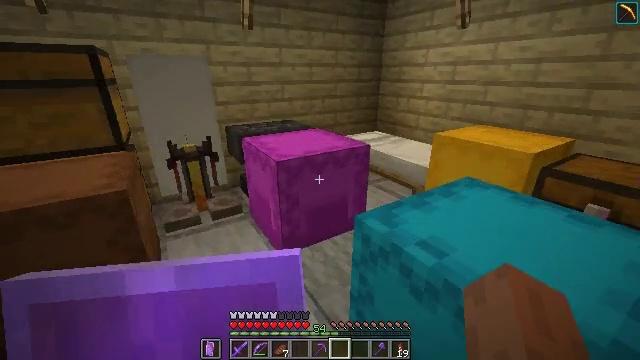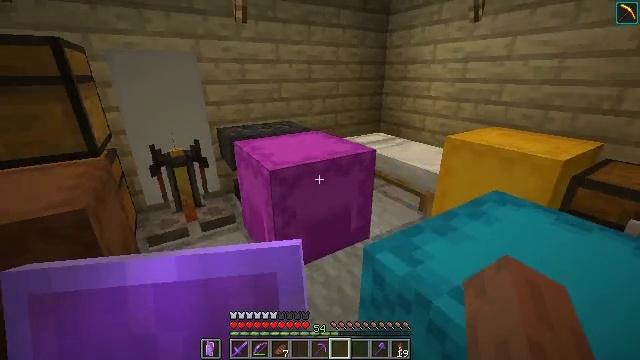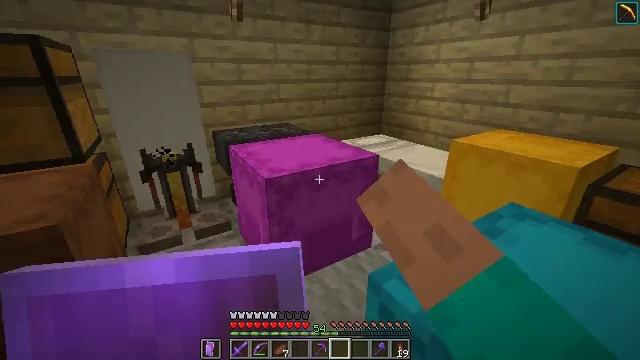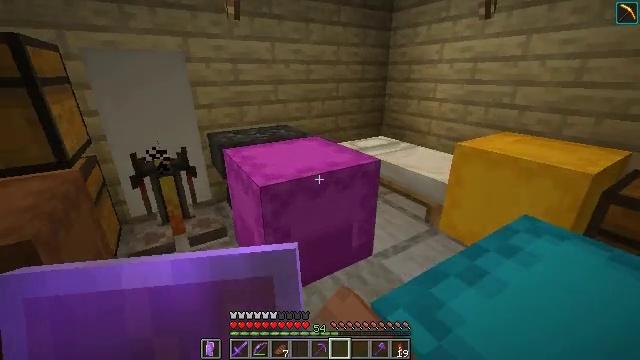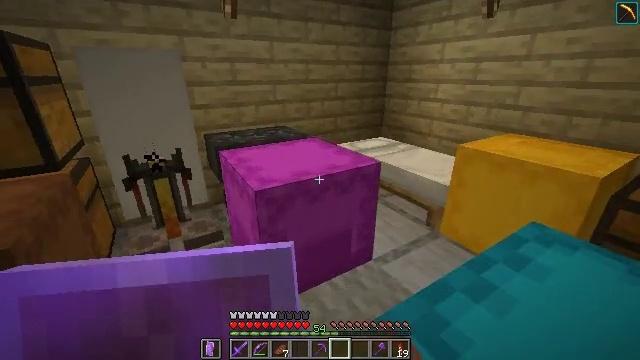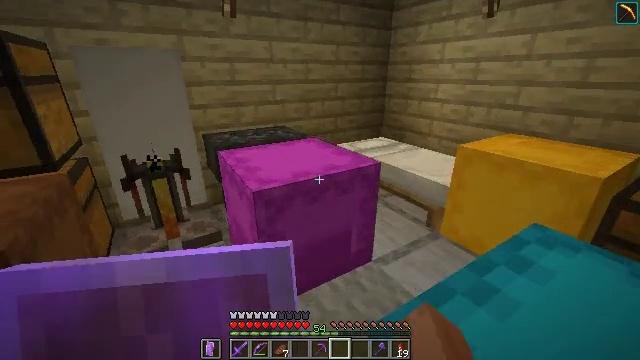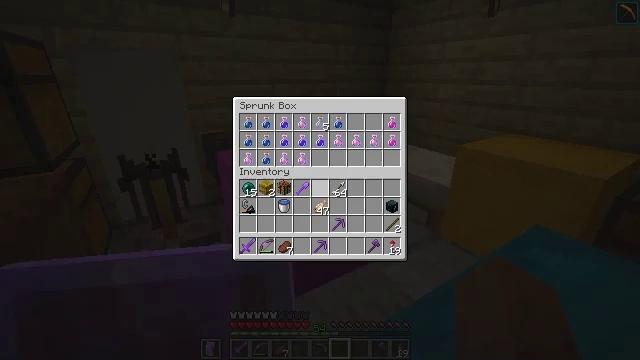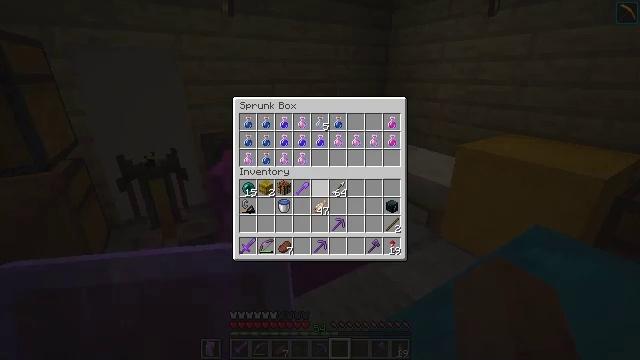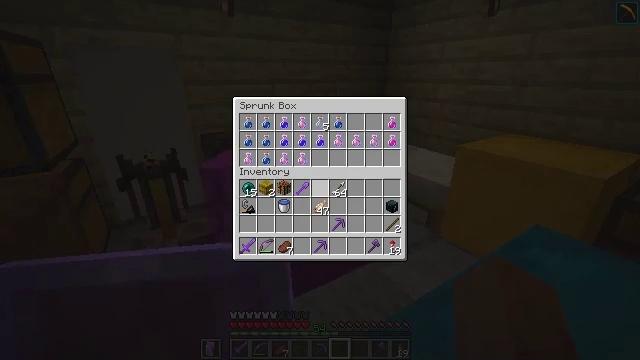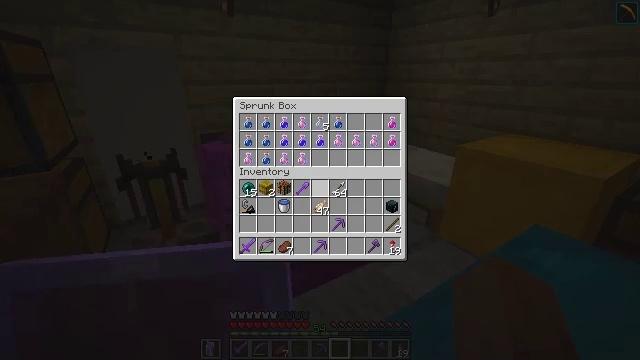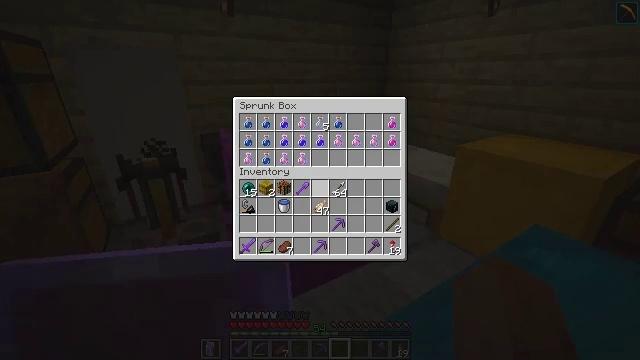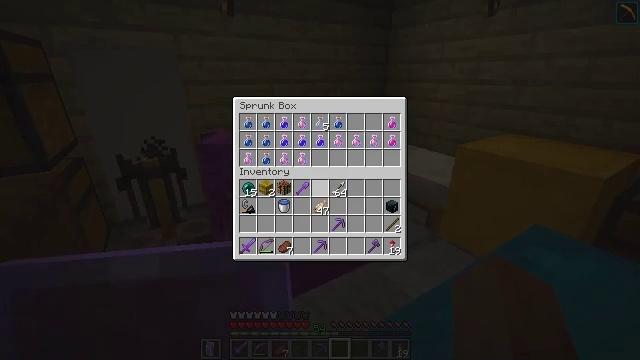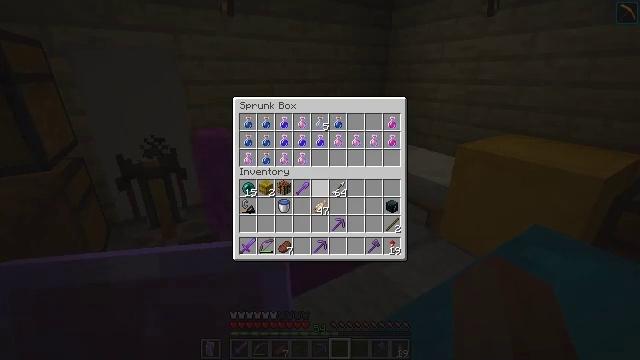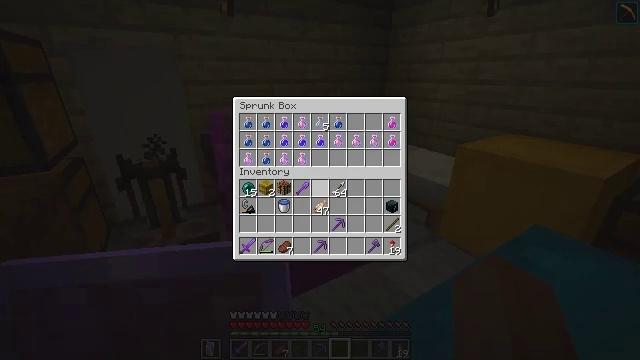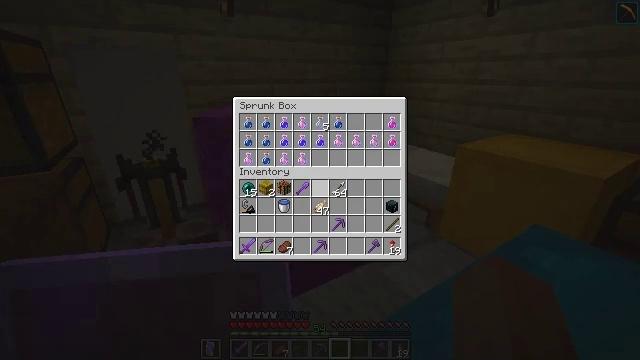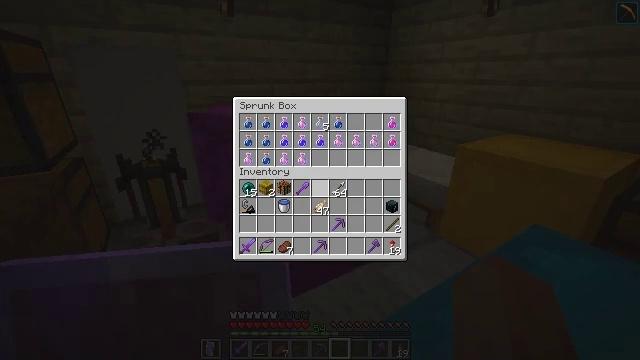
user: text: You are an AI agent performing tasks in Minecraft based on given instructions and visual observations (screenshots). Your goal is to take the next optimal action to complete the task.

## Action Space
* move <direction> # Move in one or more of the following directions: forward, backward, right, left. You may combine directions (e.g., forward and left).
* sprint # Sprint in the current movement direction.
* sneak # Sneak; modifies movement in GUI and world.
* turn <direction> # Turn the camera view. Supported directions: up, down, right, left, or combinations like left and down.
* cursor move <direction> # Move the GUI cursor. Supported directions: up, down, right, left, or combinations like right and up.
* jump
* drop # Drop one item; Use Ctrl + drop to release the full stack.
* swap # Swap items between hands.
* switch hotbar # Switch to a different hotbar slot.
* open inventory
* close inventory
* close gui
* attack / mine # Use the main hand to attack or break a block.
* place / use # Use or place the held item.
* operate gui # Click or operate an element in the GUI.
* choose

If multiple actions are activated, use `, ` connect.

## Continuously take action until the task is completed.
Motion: motion action
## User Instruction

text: Kill the squid.
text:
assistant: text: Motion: move forward, use / place
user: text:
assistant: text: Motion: use / place
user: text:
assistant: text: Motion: use / place
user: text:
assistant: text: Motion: no_op
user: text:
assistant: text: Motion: no_op
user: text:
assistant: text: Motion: no_op
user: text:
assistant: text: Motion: no_op
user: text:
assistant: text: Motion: no_op
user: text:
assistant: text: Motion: no_op
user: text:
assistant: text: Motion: no_op
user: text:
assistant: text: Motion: no_op
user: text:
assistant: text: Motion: no_op
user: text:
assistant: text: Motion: no_op
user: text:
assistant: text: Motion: no_op
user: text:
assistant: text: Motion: no_op
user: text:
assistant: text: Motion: no_op
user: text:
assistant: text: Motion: no_op
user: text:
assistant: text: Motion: turn up
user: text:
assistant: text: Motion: turn up
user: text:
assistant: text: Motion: no_op
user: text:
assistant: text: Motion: no_op
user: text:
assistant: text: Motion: no_op
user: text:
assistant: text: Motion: no_op
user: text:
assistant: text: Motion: no_op
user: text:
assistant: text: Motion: no_op
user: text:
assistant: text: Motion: no_op
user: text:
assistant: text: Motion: no_op
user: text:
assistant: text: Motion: no_op
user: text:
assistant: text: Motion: no_op
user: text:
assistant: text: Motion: no_op